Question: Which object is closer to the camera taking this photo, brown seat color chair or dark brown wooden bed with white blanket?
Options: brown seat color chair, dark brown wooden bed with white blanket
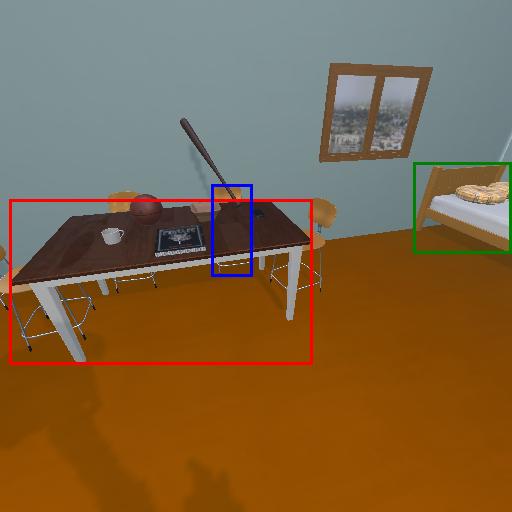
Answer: brown seat color chair